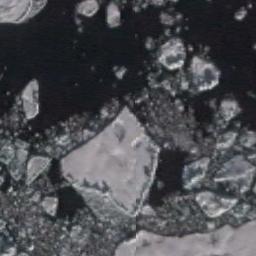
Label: sea_ice